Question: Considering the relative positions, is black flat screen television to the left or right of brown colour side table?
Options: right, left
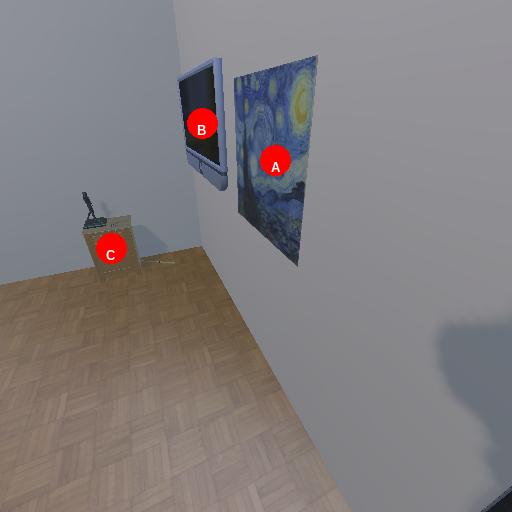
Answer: right